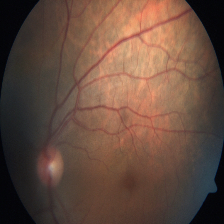
Diabetic retinopathy grade: Severe